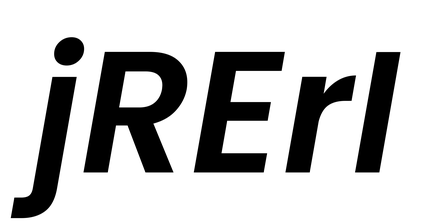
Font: Poppins-SemiBoldItalic